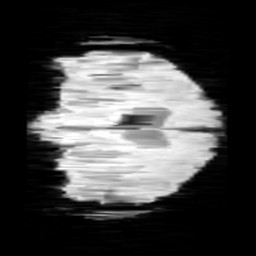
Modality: minIP
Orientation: coronal
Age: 11
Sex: female
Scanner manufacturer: siemens
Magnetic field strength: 3 T
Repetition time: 0.027 s
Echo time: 0.02 s